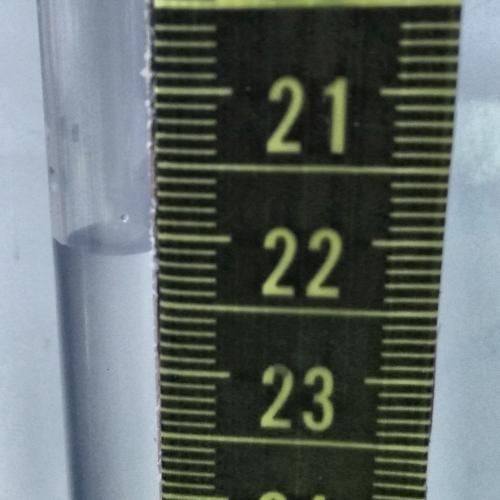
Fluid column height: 22.1 cm